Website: crate-barrel
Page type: delivery-shipping
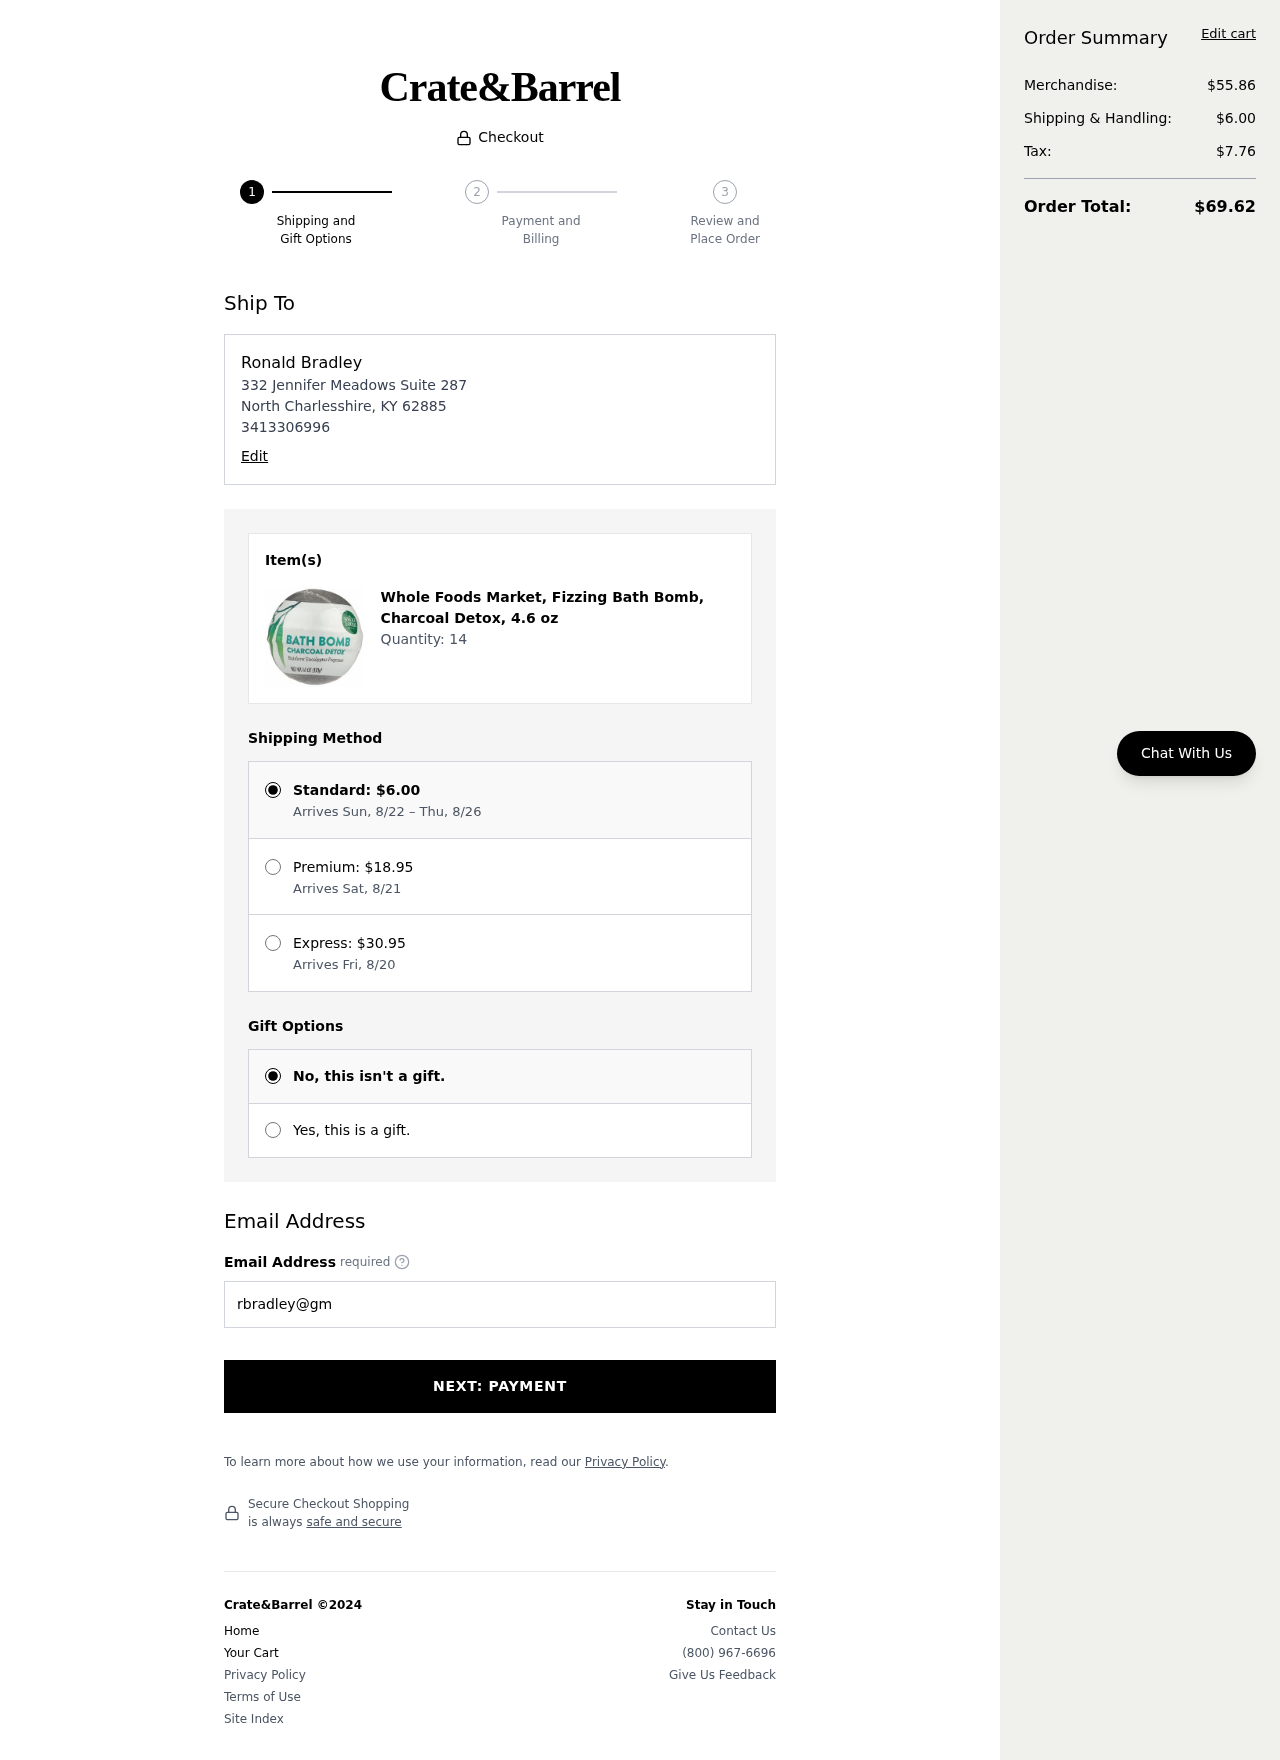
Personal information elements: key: PII_EMAIL
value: rbradley@gmail.com
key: PII_FULLNAME
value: Ronald Bradley
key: PII_PHONE
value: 3413306996
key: PII_STREET
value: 332 Jennifer Meadows Suite 287
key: PII_CITY_STATE_ZIP
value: North Charlesshire, KY 62885
Product elements: key: PRODUCT1_NAME
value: Whole Foods Market, Fizzing Bath Bomb, Charcoal Detox, 4.6 oz
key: PRODUCT1_QUANTITY
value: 14
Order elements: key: ORDER_SHIPPING_COST
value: $6.00
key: ORDER_SHIPPING_DATE
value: Arrives Sun, 8/22 – Thu, 8/26
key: ORDER_PREMIUM_SHIPPING
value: $18.95
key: ORDER_PREMIUM_DATE
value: Arrives Sat, 8/21
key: ORDER_EXPRESS_SHIPPING
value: $30.95
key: ORDER_EXPRESS_DATE
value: Arrives Fri, 8/20
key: ORDER_SUBTOTAL
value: $55.86
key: ORDER_TAX
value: $7.76
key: ORDER_TOTAL
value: $69.62